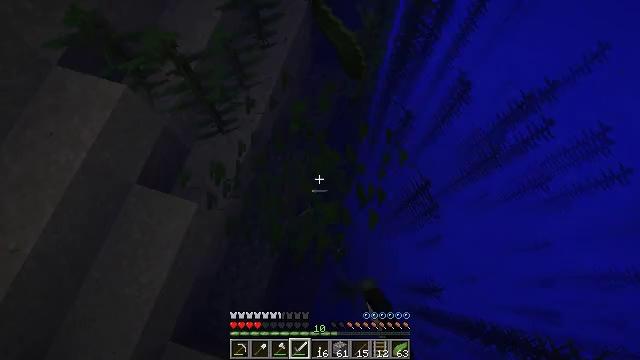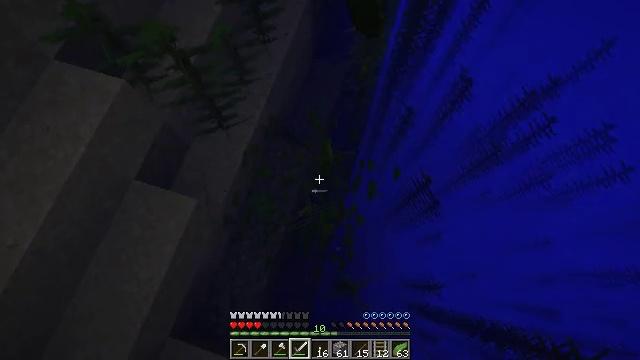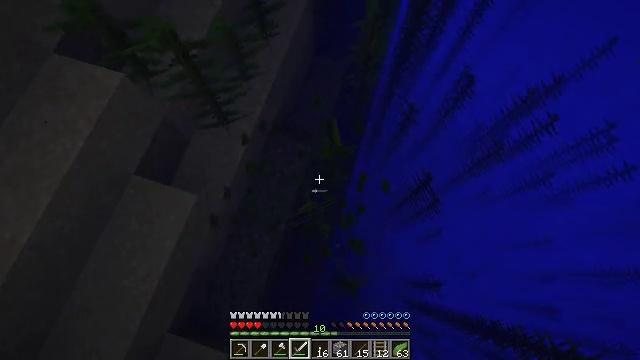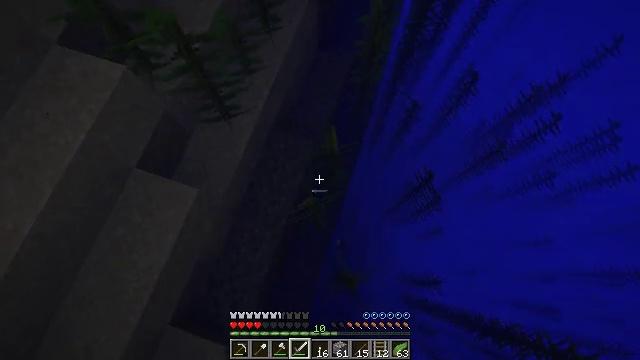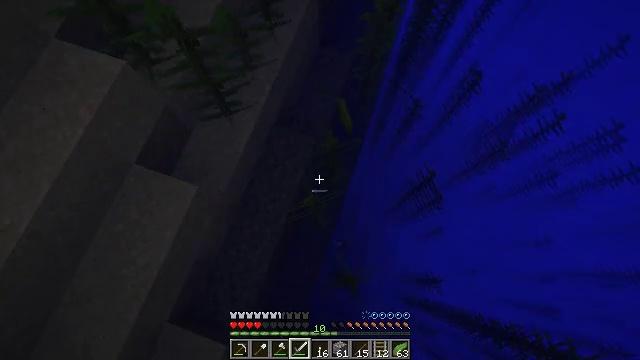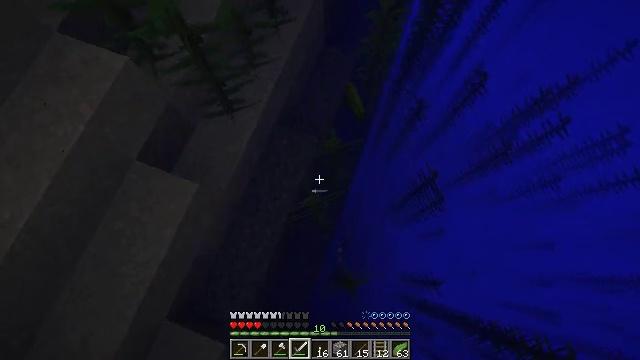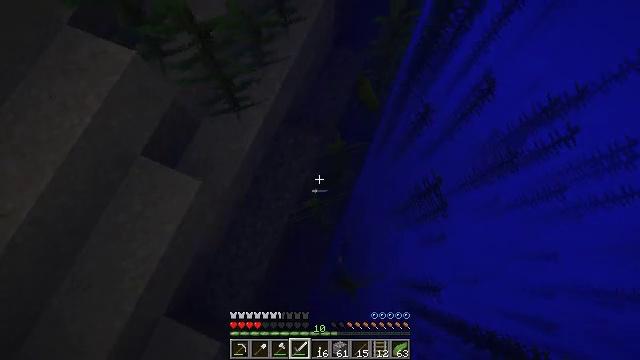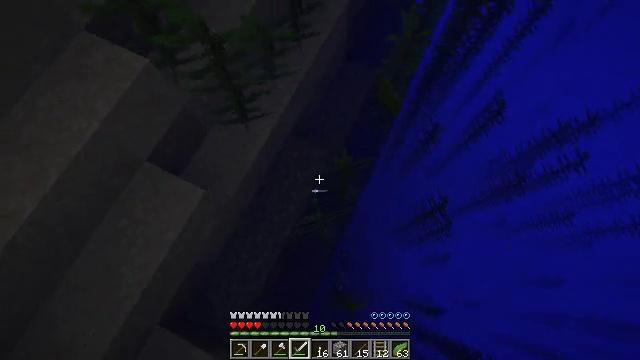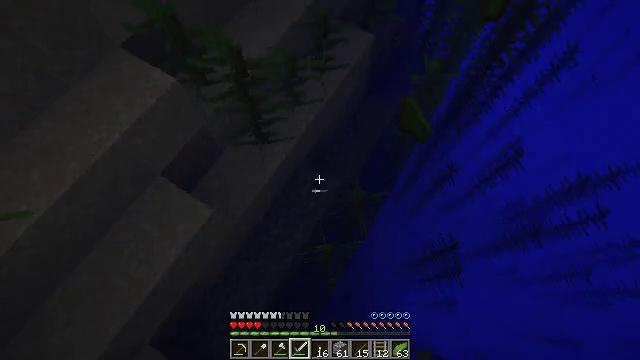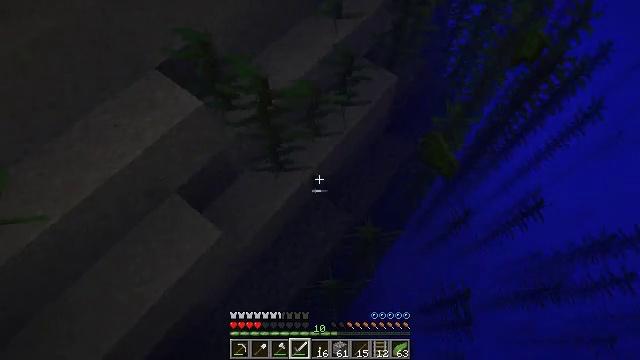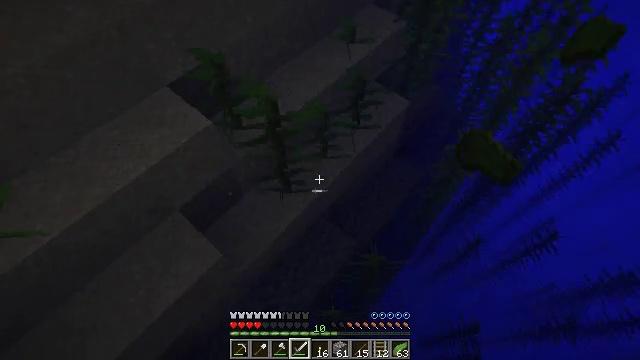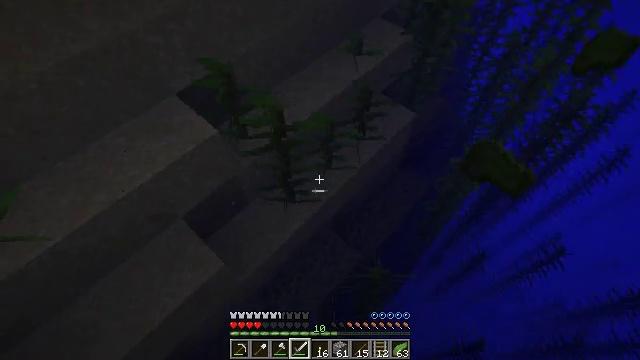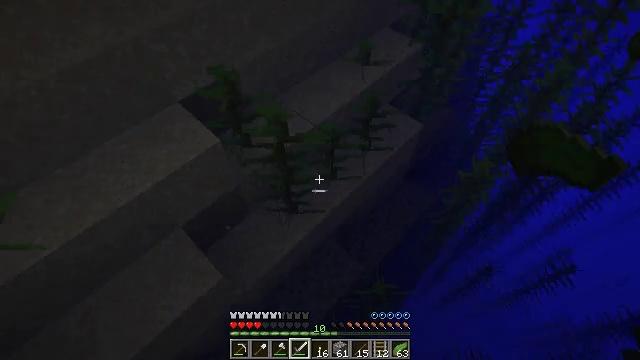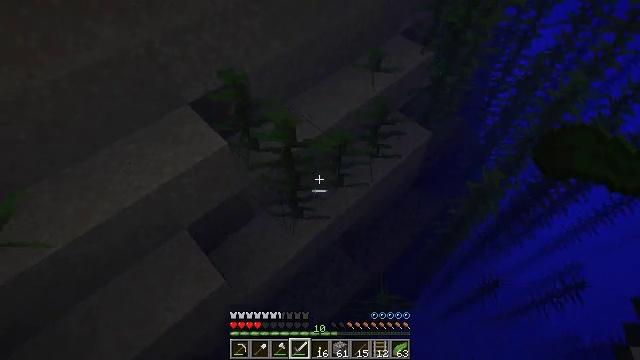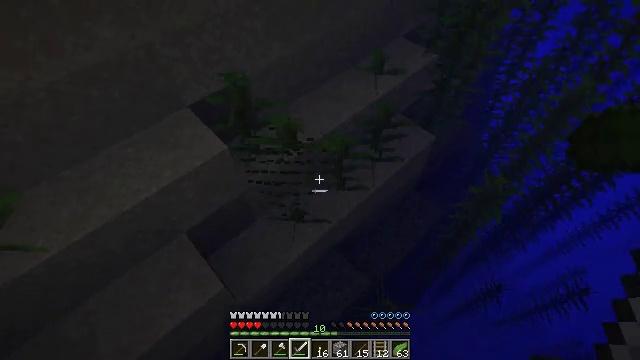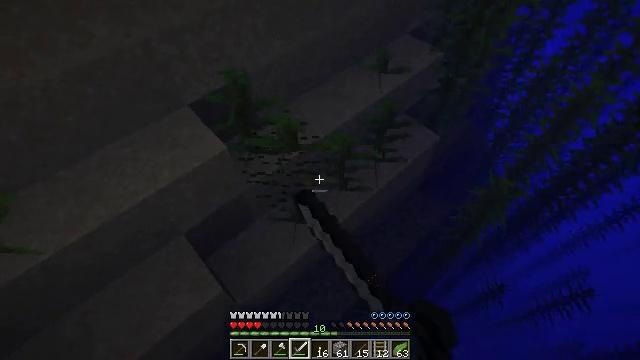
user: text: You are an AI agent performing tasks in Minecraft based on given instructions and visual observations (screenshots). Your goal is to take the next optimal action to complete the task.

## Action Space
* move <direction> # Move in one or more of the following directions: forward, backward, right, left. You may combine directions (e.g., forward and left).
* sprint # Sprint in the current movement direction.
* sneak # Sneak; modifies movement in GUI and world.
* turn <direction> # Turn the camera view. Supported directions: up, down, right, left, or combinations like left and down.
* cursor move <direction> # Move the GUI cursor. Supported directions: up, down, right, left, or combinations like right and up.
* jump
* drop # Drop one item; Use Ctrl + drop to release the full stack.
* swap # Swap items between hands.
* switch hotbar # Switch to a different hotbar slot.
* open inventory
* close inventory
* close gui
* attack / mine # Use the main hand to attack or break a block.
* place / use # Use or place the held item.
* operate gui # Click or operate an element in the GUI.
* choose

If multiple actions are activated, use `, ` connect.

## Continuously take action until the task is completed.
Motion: motion action
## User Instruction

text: Harvest kelp plant in the water.
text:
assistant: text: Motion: attack / mine
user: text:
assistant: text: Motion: no_op
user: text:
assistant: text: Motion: attack / mine
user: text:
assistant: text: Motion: move forward, attack / mine
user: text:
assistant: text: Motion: move forward, turn left, attack / mine
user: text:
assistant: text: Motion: move forward, turn left
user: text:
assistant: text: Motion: move forward, turn left and up
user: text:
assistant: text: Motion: move forward, turn left and up
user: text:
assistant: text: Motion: move forward, turn left and up
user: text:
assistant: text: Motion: move forward, turn left and up
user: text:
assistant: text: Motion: move forward, turn left and up
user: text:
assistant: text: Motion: move forward, turn left and up
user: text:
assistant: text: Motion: move forward, turn left
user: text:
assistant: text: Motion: move forward, attack / mine
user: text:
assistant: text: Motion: move forward, attack / mine
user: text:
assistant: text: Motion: move forward, turn left and down, attack / mine
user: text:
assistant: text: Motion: move forward, turn left
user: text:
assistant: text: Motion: turn left
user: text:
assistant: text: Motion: attack / mine